Field crop: tomato
Growth stage: 2
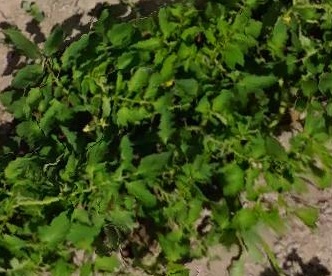
Species: tomato